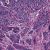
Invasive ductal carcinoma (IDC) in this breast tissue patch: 1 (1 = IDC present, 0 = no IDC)